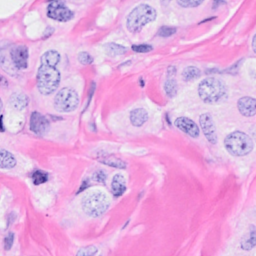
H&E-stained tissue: Breast